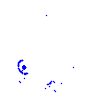
Particle: electron